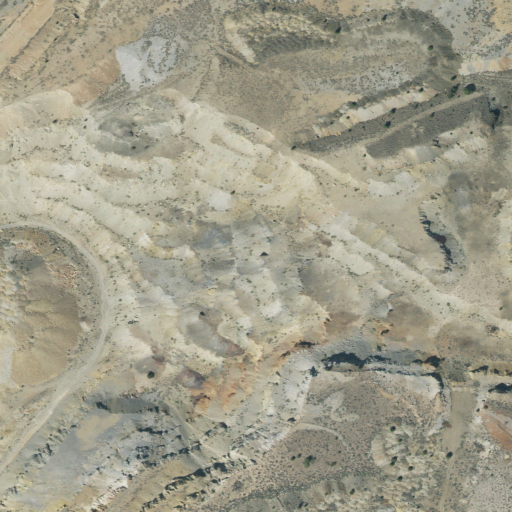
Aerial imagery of mountain in Utah named Desert Mound containing barren land and shrub